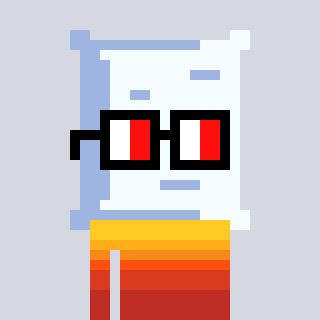
a pixel art character with square glasses with black frames and red eyes, a pillow-shaped head and a peachy-colored body on a cool background